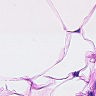
Metastatic tissue present: no